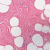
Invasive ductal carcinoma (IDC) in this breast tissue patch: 0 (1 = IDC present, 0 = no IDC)